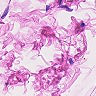
Metastatic tissue present: no